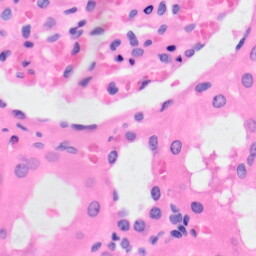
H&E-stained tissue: Kidney